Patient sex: F
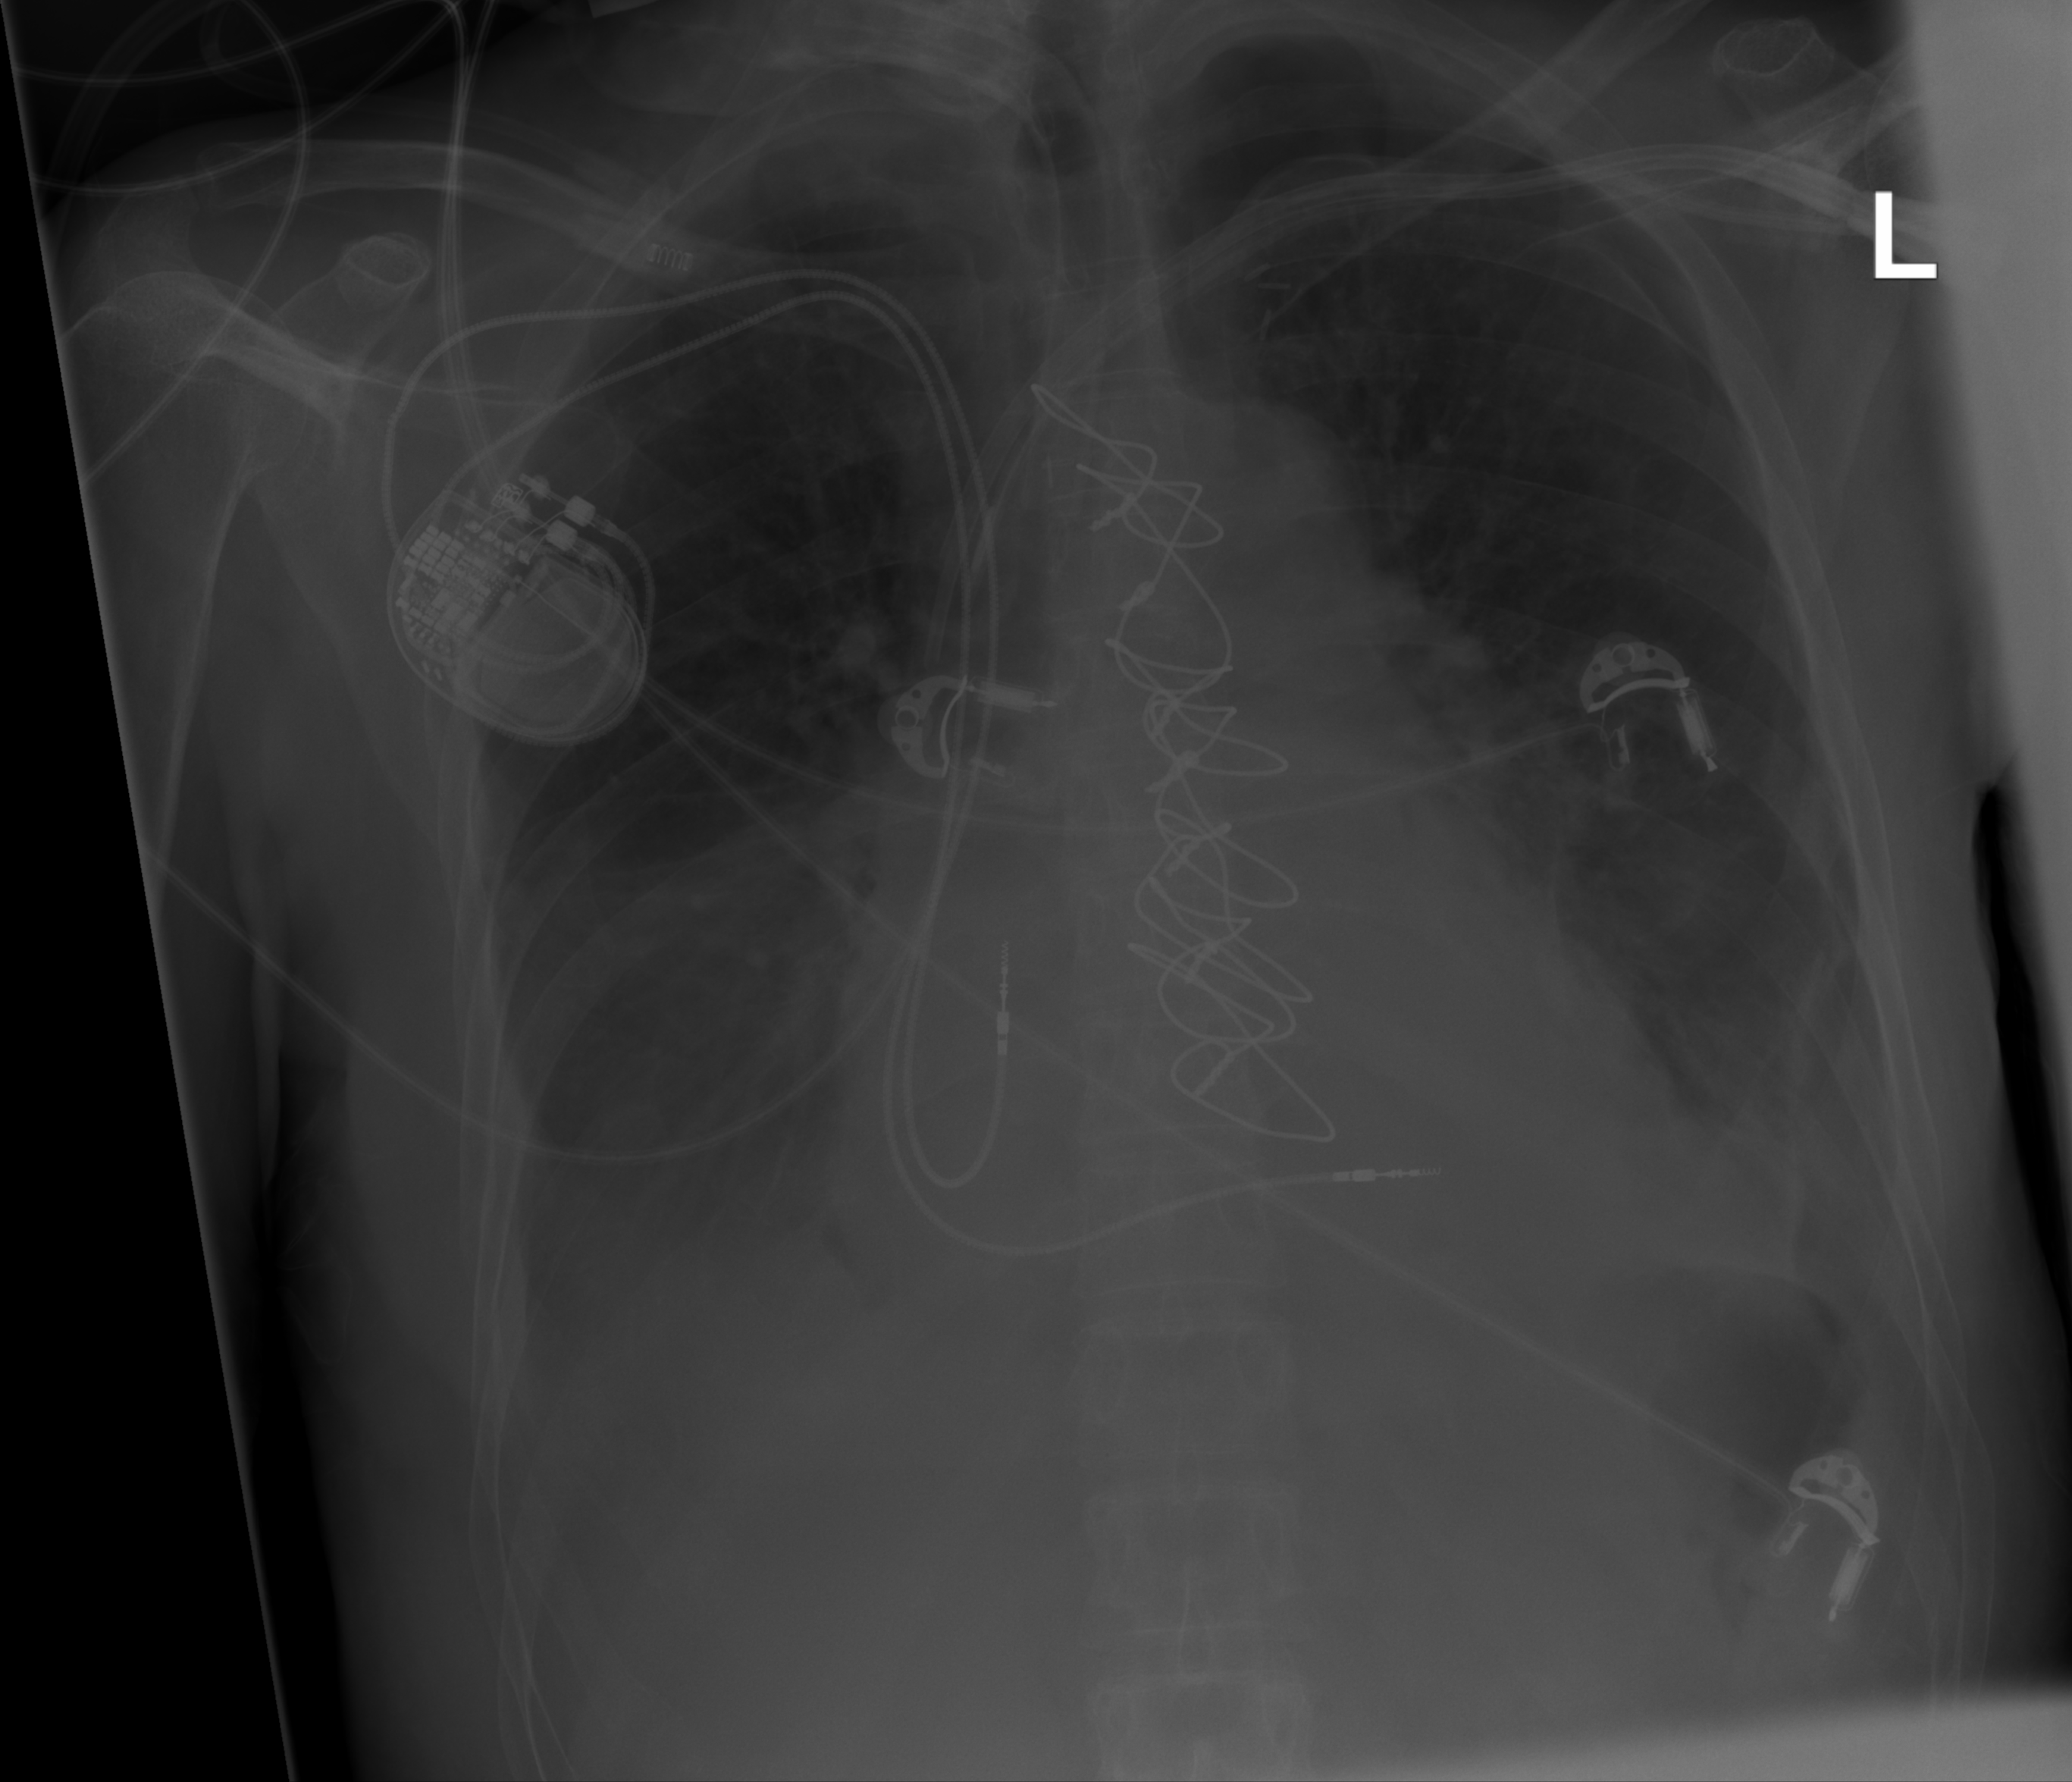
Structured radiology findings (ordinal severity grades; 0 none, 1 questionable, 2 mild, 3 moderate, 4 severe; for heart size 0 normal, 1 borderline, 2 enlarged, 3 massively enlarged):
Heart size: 2
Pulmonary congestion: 1
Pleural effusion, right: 2
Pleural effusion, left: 2
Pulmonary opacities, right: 0
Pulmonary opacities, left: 0
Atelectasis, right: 2
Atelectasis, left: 2